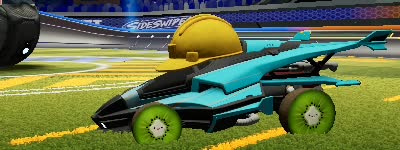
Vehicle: aftershock